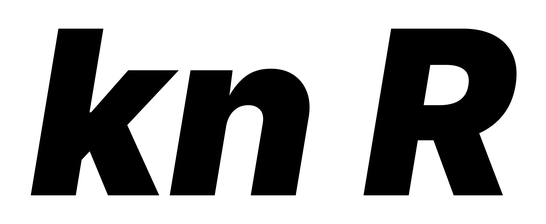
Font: Inter-Italic_Black_Italic